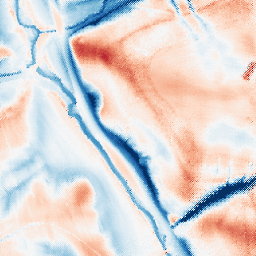
Category: edge_preserving
Decomposition family: guided
Decomposition parameters: radius: 16
eps: 0.01
Upsampling method: regularized
Upsampling parameters: scale: 4
lambda_reg: 0.1
Upsampling scale: 4